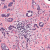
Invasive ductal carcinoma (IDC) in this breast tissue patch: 1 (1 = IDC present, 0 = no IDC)